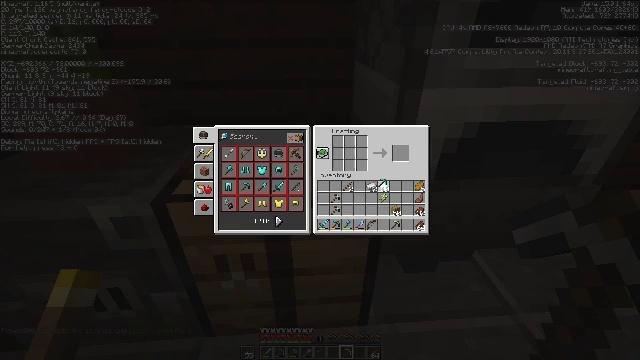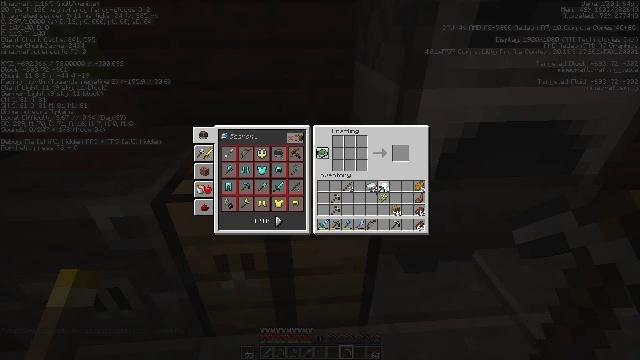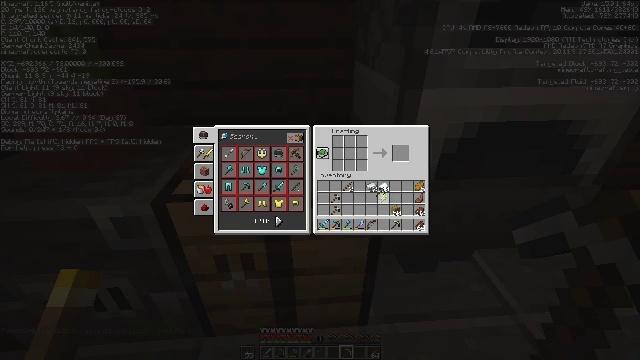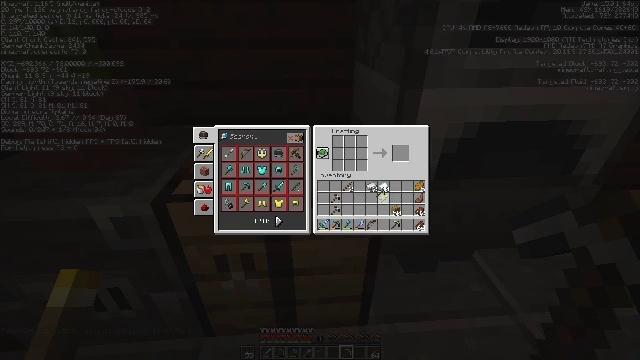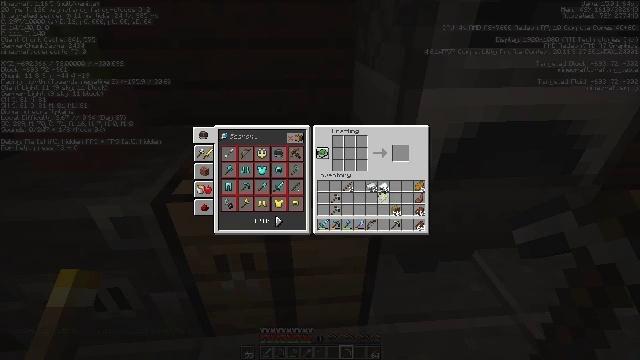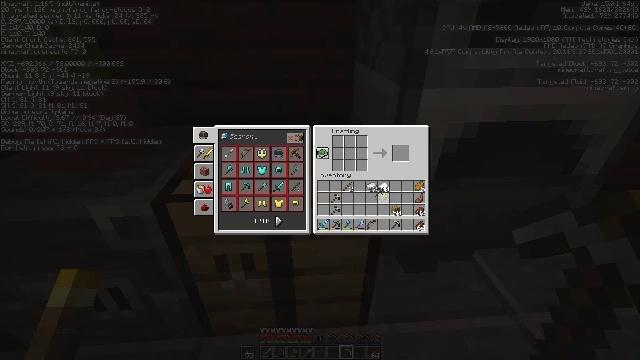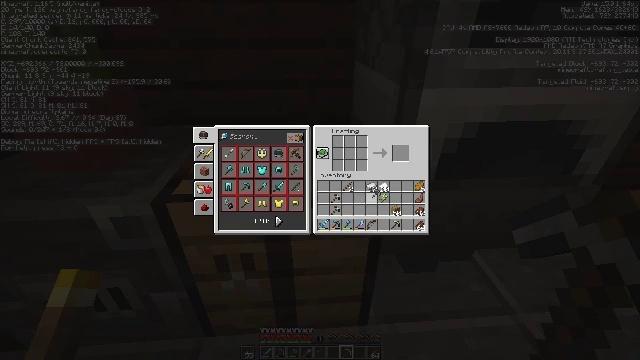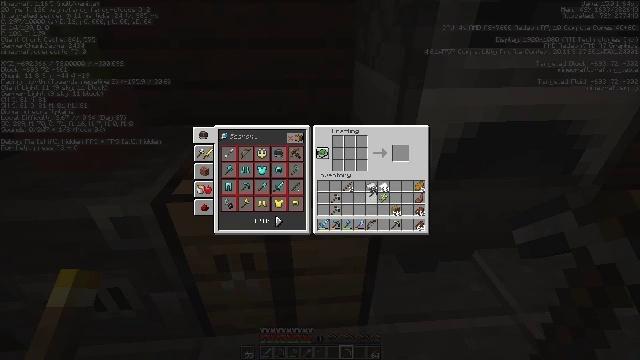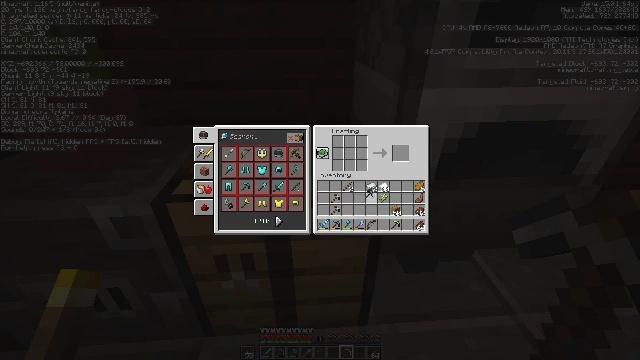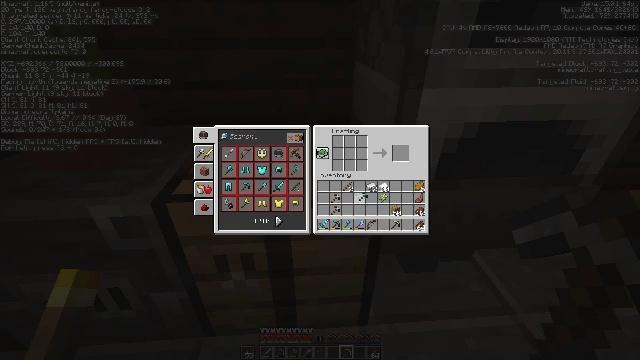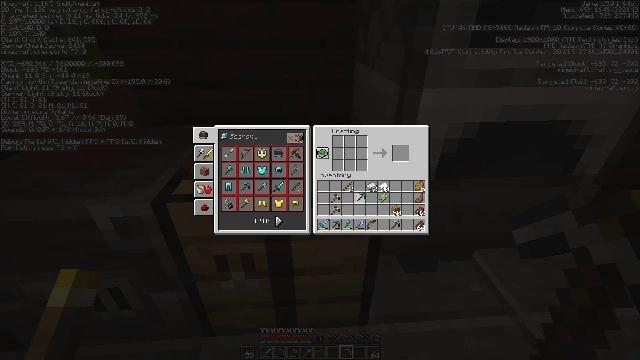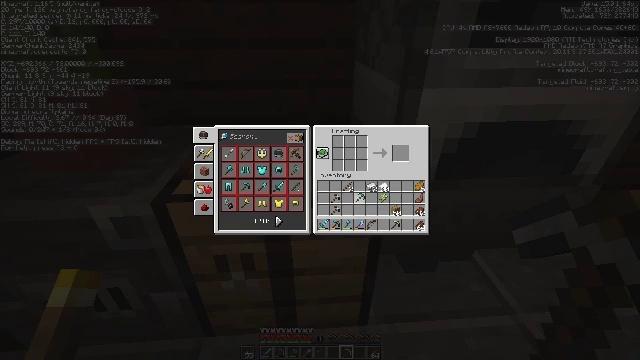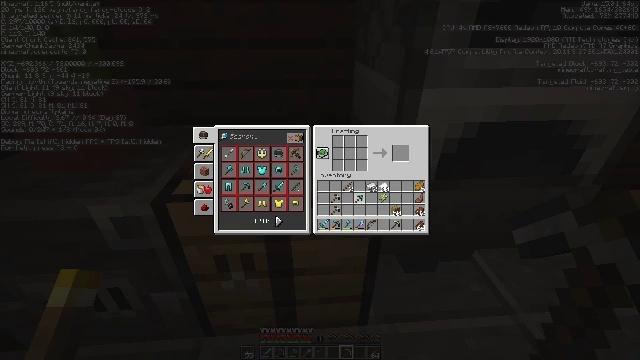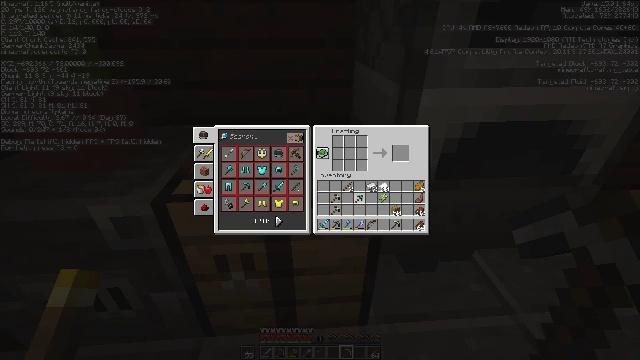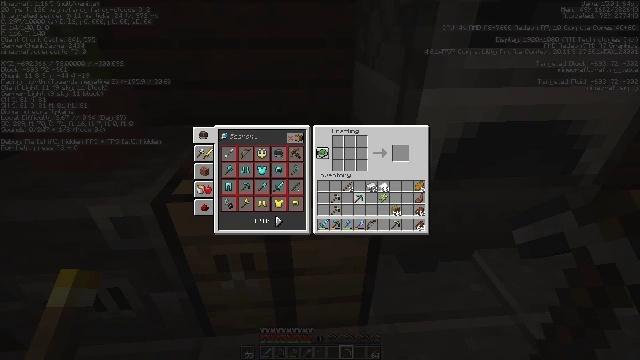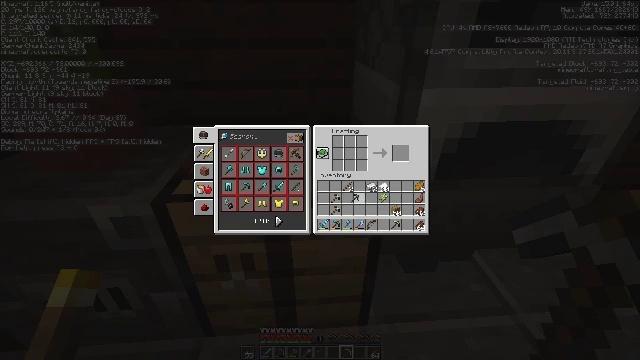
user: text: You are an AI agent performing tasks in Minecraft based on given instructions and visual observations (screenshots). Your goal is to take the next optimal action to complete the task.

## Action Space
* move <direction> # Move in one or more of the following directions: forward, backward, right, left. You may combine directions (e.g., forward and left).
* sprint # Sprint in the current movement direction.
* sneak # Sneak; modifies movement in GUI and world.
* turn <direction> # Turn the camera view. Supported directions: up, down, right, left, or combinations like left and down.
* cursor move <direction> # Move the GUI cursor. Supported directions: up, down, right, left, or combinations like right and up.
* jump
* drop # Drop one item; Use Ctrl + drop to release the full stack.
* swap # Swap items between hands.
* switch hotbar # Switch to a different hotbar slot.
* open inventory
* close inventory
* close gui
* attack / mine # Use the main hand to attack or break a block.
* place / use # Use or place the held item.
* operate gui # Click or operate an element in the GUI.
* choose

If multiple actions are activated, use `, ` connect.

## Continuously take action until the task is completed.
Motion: motion action
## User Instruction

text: Craft sticks from planks in the inventory.
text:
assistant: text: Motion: turn down
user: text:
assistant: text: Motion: no_op
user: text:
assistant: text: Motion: no_op
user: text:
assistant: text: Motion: no_op
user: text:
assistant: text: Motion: no_op
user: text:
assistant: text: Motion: no_op
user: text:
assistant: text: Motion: no_op
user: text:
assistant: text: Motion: turn left
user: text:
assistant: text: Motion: turn left
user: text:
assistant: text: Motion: no_op
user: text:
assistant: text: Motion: no_op
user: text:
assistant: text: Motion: no_op
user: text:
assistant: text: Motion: no_op
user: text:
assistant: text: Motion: no_op
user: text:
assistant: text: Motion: no_op
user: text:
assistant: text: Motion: turn left
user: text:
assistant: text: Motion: turn left
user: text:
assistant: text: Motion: no_op
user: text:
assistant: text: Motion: no_op
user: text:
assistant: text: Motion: no_op
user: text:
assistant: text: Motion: no_op
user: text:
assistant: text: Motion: no_op
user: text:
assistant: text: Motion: no_op
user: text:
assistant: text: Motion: no_op
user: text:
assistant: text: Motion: no_op
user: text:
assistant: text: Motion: attack / mine
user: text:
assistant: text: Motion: attack / mine
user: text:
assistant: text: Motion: attack / mine
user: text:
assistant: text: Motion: no_op
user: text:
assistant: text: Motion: no_op